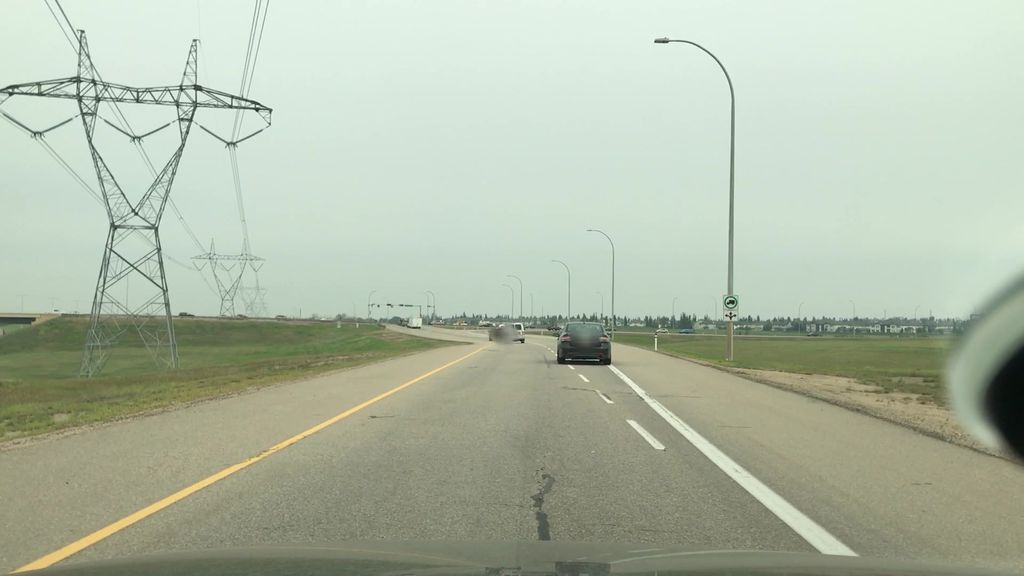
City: edmonton